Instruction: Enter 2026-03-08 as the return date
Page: home
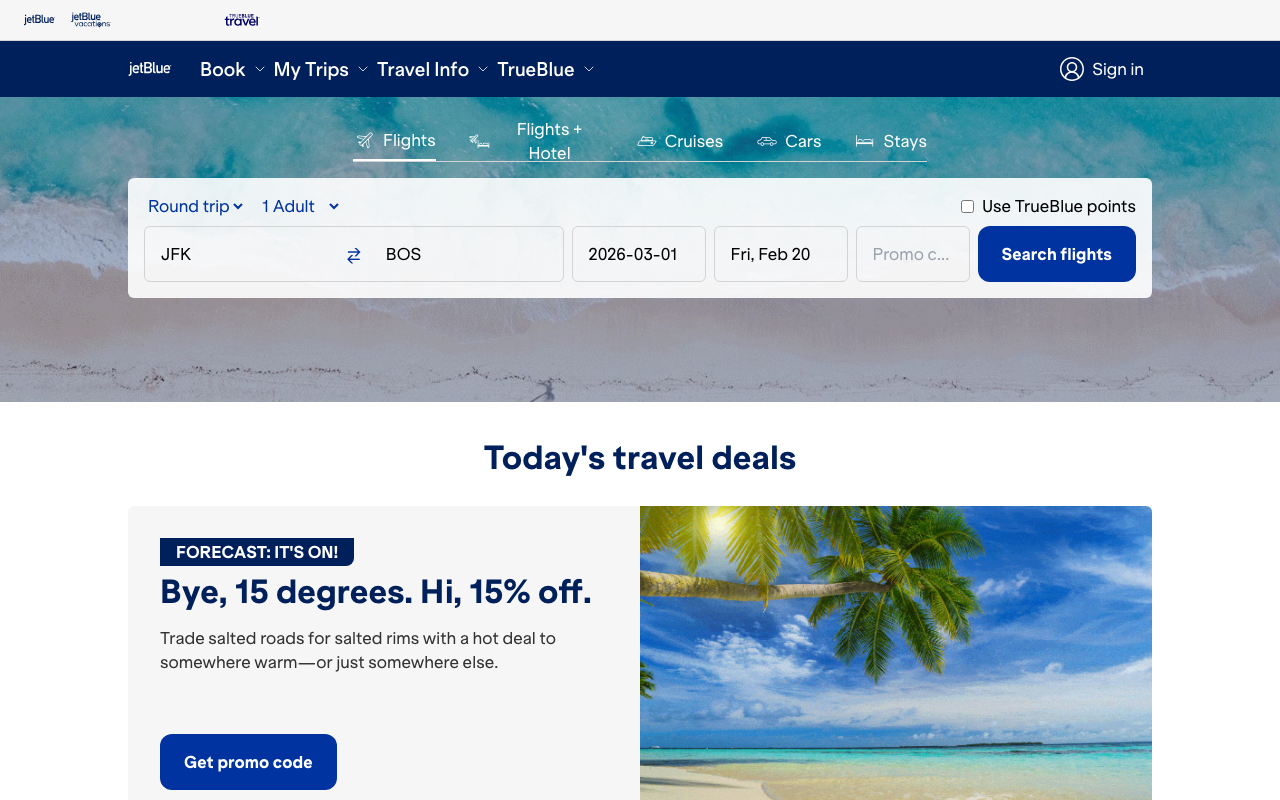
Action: type